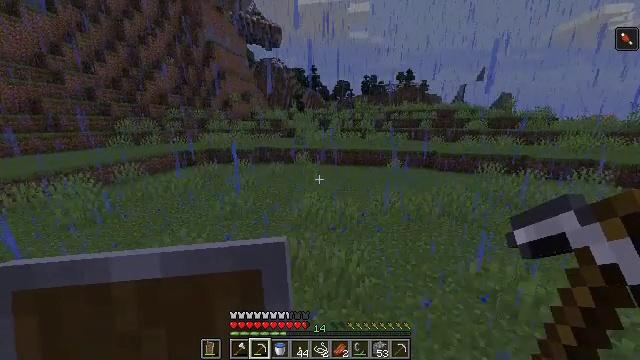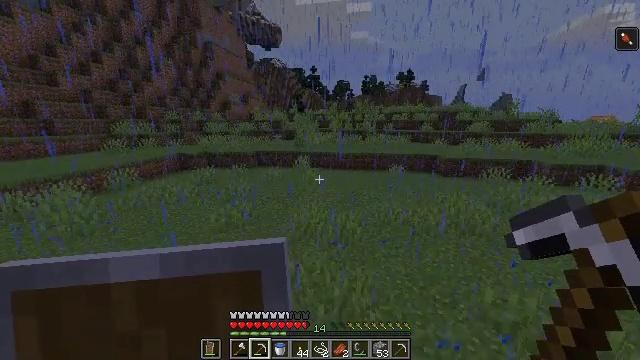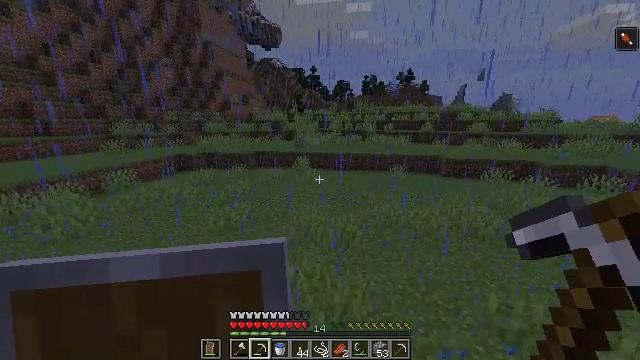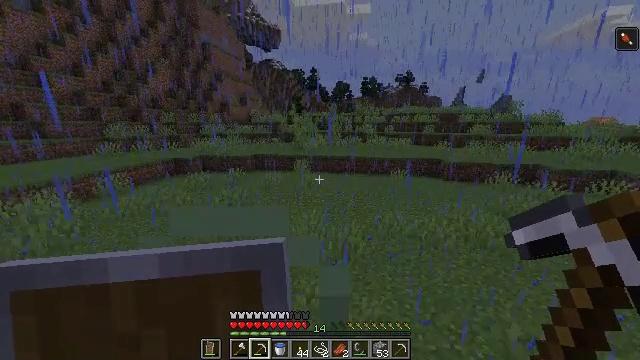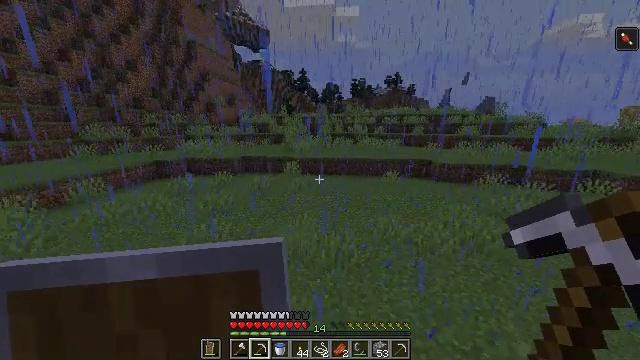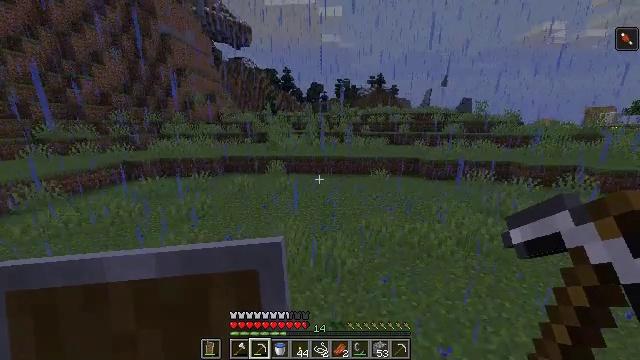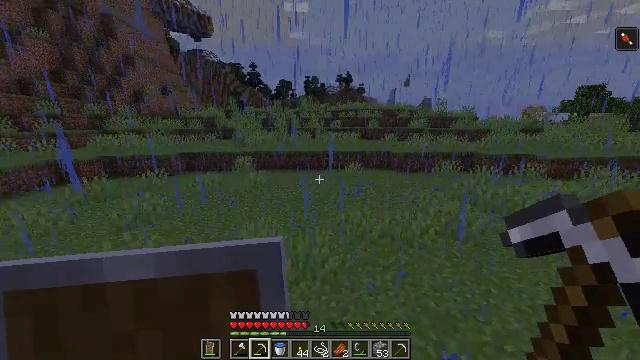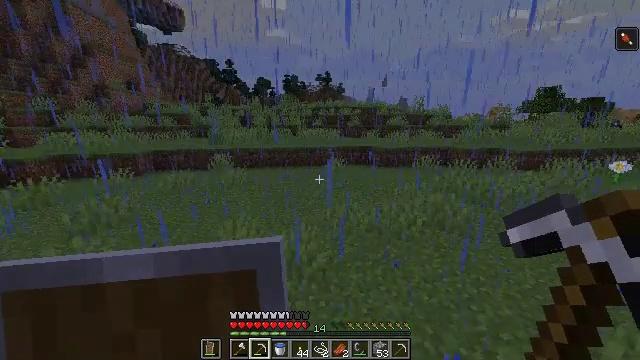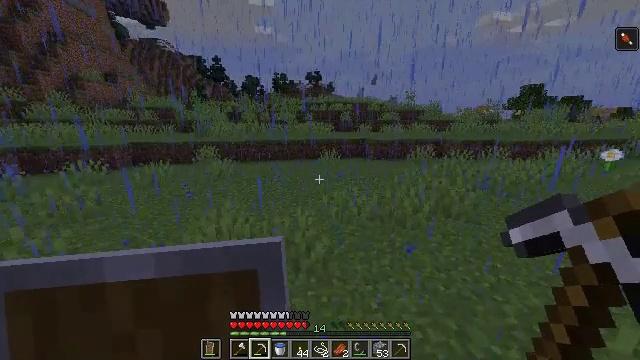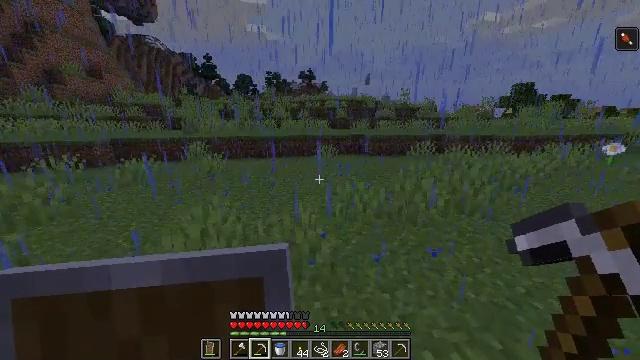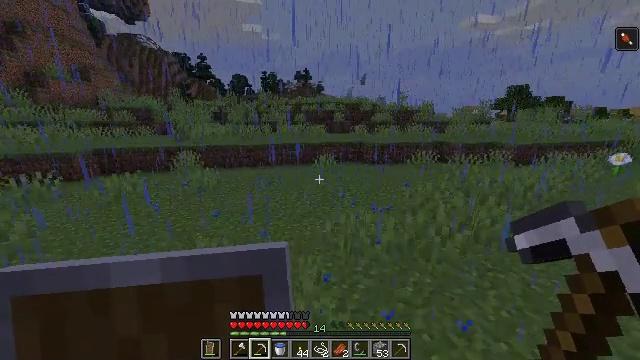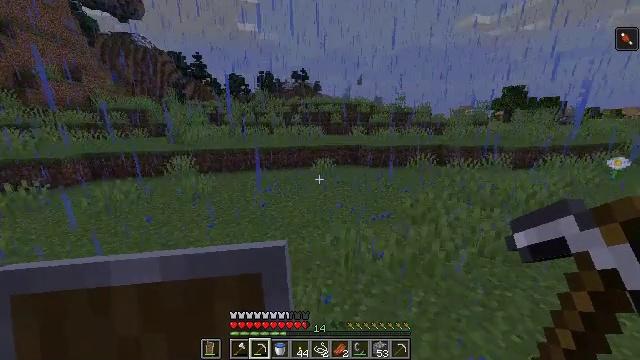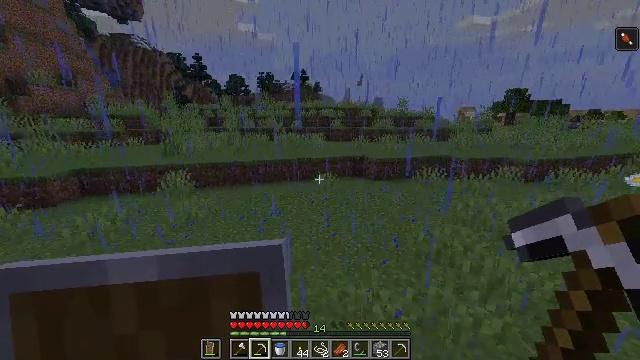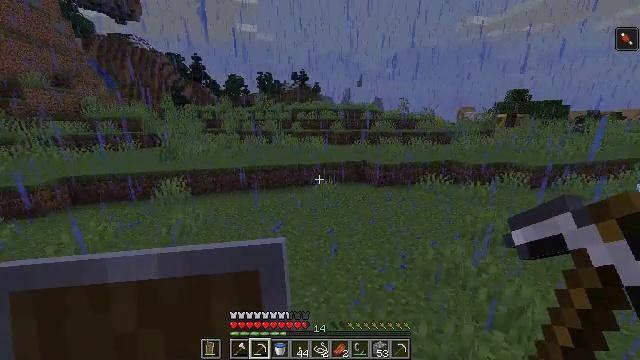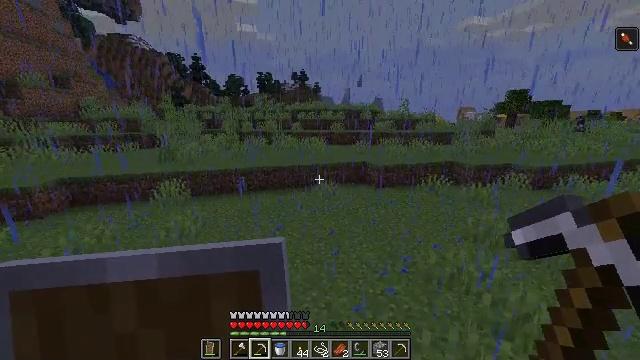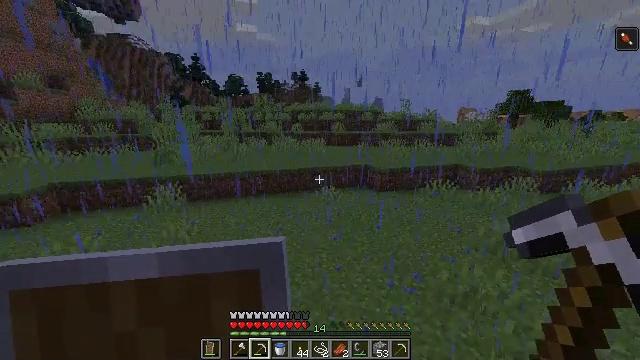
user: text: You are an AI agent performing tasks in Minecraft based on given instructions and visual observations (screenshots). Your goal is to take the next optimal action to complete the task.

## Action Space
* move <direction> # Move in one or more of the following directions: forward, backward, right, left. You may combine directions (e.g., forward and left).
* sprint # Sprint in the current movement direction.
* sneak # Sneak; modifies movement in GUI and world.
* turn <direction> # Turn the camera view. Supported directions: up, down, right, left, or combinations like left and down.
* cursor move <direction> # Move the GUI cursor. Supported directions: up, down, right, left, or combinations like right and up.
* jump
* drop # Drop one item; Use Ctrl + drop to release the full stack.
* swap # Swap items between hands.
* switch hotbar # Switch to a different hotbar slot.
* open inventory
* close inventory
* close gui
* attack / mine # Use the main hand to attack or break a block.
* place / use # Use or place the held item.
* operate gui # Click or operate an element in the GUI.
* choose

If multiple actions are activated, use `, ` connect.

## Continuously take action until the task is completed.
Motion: motion action
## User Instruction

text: Gather the yellow bed by attacking it.
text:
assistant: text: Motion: move forward, sprint, jump
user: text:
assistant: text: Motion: move forward, sprint, jump
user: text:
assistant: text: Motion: move forward, sprint, jump
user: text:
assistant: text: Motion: move forward, sprint, turn right, jump
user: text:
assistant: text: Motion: move forward, sprint, turn right, jump
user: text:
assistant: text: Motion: move forward, sprint, turn right, jump
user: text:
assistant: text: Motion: move forward, sprint, turn right, jump
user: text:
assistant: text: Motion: move forward, sprint, turn right, jump
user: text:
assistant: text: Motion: move forward, sprint, turn right, jump
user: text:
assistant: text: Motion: move forward, sprint, turn right, jump
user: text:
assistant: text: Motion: move forward, sprint, jump
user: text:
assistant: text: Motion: move forward, sprint, jump
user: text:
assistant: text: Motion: move forward, sprint, jump
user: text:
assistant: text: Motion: move forward, sprint, jump
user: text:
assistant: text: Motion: move forward, sprint, jump
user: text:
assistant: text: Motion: move forward, sprint, jump
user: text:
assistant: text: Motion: move forward, sprint, turn right, jump
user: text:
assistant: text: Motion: move forward, sprint, turn right, jump
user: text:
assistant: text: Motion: move forward, sprint, turn right, jump
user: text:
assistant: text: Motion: move forward, sprint, turn right, jump
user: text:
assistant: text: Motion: move forward, sprint, turn right, jump
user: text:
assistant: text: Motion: move forward, sprint, turn right and down, jump
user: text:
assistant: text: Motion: move forward, sprint, turn right and down, jump
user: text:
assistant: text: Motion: move forward, sprint, jump
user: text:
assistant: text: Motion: move forward, sprint, jump
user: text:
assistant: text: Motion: move forward, sprint, jump
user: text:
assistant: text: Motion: move forward, sprint, jump
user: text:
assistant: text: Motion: move forward, sprint, jump
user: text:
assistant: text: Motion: move forward, sprint, jump
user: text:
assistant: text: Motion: move forward, sprint, jump